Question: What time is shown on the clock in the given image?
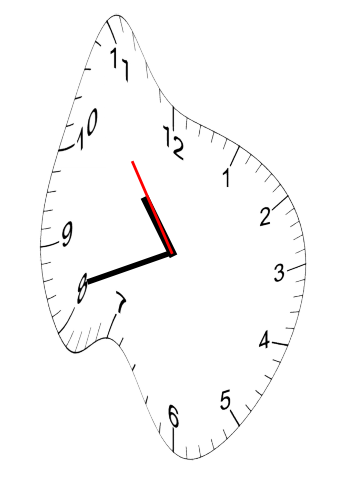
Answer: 10:41:54